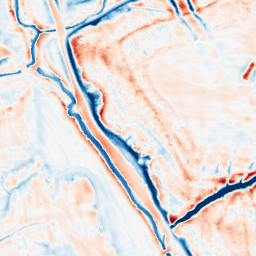
Category: edge_preserving
Decomposition family: bilateral
Decomposition parameters: d: 21
sigma_color: 50
sigma_space: 25
Upsampling method: sinc_hamming
Upsampling parameters: scale: 2
kernel_size: 4
Upsampling scale: 2